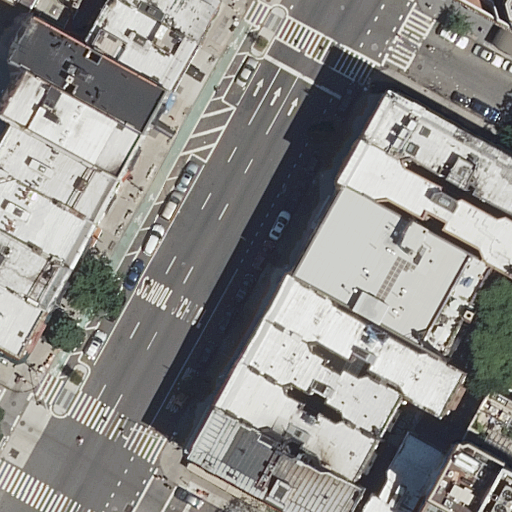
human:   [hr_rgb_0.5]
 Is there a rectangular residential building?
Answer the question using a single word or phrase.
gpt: yes

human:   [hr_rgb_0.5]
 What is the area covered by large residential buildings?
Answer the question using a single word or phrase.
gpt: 726m2

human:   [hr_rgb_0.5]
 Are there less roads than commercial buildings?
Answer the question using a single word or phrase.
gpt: no

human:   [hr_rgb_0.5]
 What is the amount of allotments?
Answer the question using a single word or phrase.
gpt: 0

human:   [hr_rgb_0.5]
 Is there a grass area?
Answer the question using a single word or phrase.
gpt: no

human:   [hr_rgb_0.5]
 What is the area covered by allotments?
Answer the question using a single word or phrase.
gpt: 0m2

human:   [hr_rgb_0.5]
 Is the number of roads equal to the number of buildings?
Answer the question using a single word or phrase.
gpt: no

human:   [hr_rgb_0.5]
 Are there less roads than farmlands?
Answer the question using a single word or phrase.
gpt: no

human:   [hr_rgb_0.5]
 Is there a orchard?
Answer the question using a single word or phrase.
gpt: no

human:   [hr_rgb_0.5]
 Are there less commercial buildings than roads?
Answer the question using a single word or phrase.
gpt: yes

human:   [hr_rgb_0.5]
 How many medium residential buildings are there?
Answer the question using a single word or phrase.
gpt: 14

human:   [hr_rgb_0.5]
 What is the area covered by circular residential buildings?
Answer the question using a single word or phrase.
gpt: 0m2

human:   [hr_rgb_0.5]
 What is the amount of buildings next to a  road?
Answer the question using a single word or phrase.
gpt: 20

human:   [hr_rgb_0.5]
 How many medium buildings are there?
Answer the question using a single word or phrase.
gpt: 14

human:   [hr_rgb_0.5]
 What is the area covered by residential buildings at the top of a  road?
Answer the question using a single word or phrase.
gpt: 3643m2

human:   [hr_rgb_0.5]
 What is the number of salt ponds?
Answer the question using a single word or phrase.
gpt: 0

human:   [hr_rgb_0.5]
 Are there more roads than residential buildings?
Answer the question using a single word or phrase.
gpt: no

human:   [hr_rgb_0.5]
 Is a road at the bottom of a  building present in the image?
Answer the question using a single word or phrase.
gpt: yes

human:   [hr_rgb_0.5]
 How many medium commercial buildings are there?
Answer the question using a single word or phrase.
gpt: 0

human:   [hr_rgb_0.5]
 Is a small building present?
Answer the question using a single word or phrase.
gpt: yes

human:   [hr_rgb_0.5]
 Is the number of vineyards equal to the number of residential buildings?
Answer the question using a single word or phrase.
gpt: no

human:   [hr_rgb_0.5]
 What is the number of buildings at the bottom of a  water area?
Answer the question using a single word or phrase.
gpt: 0

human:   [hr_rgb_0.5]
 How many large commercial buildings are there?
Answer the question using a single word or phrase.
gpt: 0

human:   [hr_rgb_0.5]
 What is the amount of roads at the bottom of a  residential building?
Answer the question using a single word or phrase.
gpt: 4

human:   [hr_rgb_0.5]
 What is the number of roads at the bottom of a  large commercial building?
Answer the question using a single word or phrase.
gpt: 0

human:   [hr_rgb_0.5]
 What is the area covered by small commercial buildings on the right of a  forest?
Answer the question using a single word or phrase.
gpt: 0m2

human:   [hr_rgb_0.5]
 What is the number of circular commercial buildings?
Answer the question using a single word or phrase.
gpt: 0

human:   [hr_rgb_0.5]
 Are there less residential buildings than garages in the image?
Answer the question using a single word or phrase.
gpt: no

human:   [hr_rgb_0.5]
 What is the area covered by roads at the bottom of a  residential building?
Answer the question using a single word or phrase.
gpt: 0m2

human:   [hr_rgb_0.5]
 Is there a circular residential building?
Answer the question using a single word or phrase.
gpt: no

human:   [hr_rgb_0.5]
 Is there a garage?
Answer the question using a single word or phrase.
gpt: no

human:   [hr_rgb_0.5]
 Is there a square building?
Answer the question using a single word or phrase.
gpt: no

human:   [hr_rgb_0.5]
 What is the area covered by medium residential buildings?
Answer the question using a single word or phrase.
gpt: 3706m2

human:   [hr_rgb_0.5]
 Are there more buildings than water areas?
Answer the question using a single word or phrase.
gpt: yes

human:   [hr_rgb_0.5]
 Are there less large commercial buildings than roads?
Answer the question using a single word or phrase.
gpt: yes

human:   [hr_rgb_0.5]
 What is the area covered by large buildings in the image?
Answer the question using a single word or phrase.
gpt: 726m2